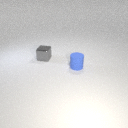
small gray metal cube behind small blue rubber cylinder